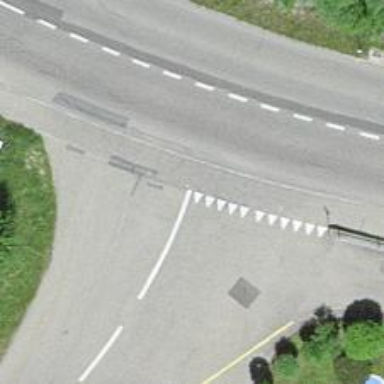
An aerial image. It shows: Road with "give way" sign.